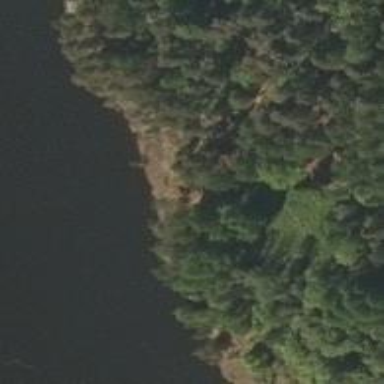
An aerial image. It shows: Cliff in nature.